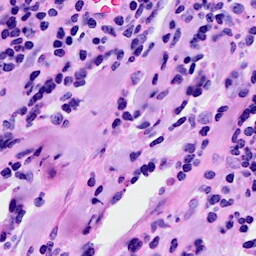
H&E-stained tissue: Breast